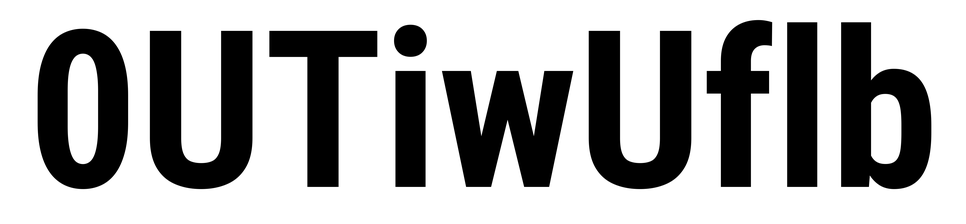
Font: Roboto_Condensed_Bold